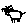
Label: cat